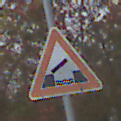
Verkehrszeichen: BeweglicheBruecke
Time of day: MorningAfternoon
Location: Outdoor (Nature)
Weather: Overcast
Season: NotSpecified
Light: Natural